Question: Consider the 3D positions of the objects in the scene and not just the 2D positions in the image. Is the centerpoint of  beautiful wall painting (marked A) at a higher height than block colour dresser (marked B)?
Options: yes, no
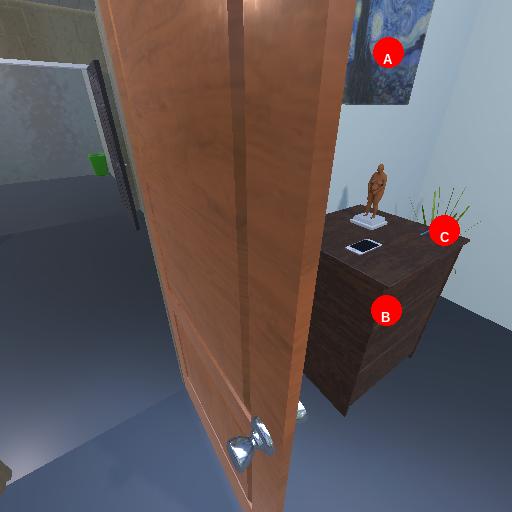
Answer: yes